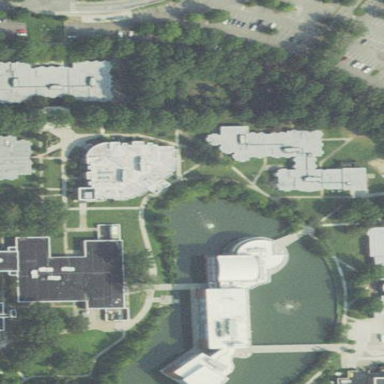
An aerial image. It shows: College building.